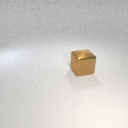
large brown metal cube